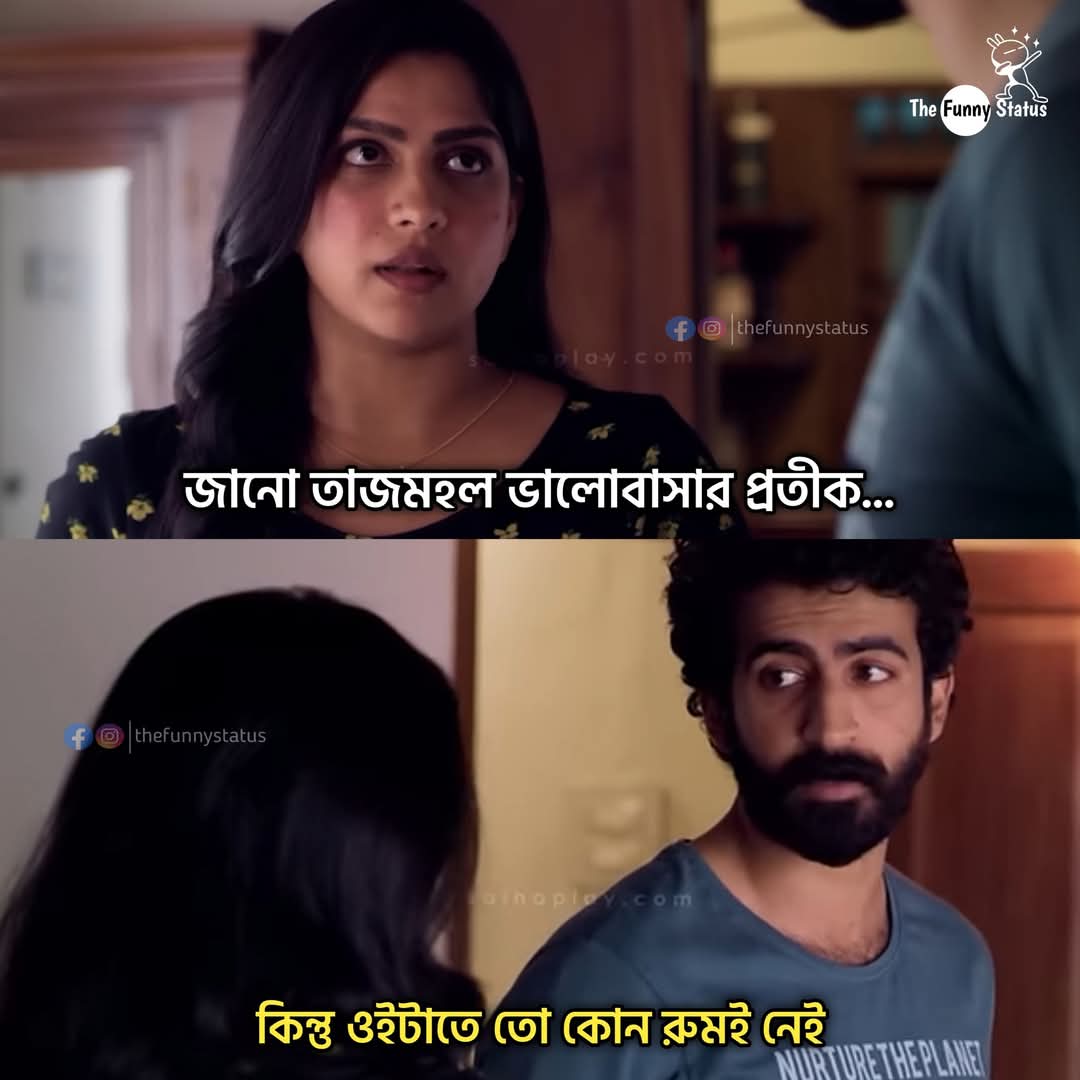
Text: জানো তাজমহল ভালোবাসার প্রতীক...
কিন্তু ওইটাতে তো কোন রুমই নেই

Label: Non Hate